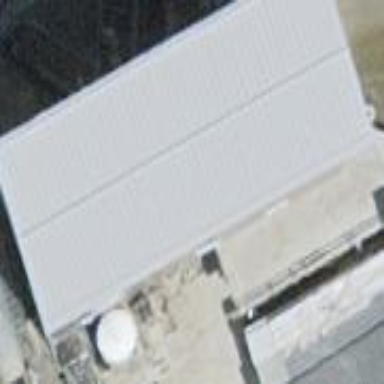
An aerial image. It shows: Industrial building.